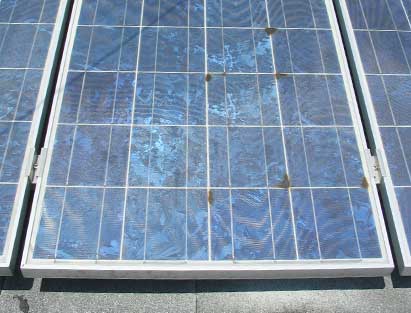
Label: Electrical-damage